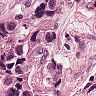
Metastatic tissue present: yes